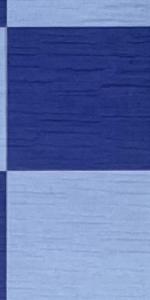
Label: Empty